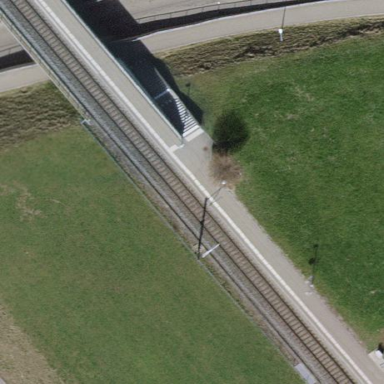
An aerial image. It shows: Asphalt platform for public transport with shelter.